Question: The code below displays thumbnails in a left pane. When a thumbnail is clicked, the full-size image appears in the right pane.

I have the impression that even though this code is rather brief, it is not the most natural way to do this task in Qt. Am I reinventing the wheel? Are there Model-View classes that are more suitable for this task?
'''
// main.cpp
#include "PixmapPair.h"
#include <QLabel>
#include <QWidget>
#include <QApplication>
#include <QSplitter>
#include <QGridLayout>
int main(int argc, char* argv[])
{
QApplication app(argc, argv);
QSplitter* page = new QSplitter;
QGridLayout* gridLayout = new QGridLayout;
QWidget* leftPane = new QWidget(page);
leftPane->setLayout(gridLayout);
QLabel* rightPane = new QLabel(page);
PixmapPair pair1(":/images/ocean.jpg", gridLayout, rightPane);
PixmapPair pair2(":/images/forest.jpg", gridLayout, rightPane);
page->setWindowTitle("Images");
page->show();
return app.exec();
}
// PixmapPair.h
#include <QPixmap>
#include <QIcon>
#include <QLabel>
#include <QPushButton>
#include <QGridLayout>
class PixmapPair : public QObject
{
Q_OBJECT
public:
PixmapPair(QString file, QGridLayout * gridLayout, QLabel* rp)
: rightPane(rp), largePixmap(file)
{
smallPixmap = largePixmap.scaled(QSize(100,100), Qt::KeepAspectRatio, Qt::SmoothTransformation);
QPushButton* pushButton = new QPushButton;
pushButton->setIcon(QIcon(smallPixmap));
pushButton->setFlat(true);
pushButton->setIconSize(QSize(100,100));
QObject::connect(pushButton, SIGNAL(clicked()), SLOT(displayInRightPane()));
gridLayout->addWidget(pushButton);
}
public slots:
void displayInRightPane()
{
rightPane->setPixmap(largePixmap);
}
private:
QLabel* rightPane;
QPixmap largePixmap;
QPixmap smallPixmap;
};
'''
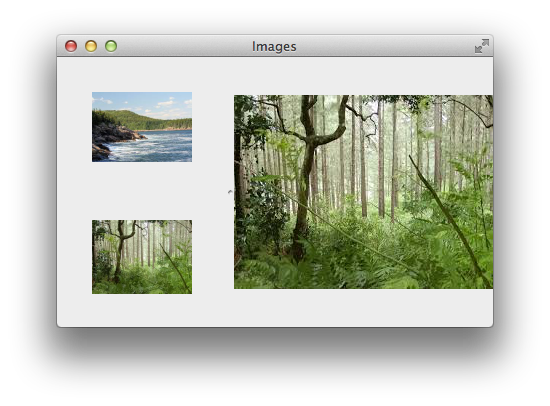
Answer: The left part of the 'SplitView' is basically a list presenting all the available pictures. Qt provides a way to handle this using the model/view pattern.
The class for showing a list is a 'QListView', it will do the job automatically based on a model given with the function 'setModel()'.
This function requires a 'QAbstractItemModel', since this class is a pure abstract one we will need to create a custom class deriving from it.
Inheriting from it will require a lot of glue code but thankfully Qt already provides a class that takes care of most of it when we want to represent a list, it is called 'QAbstractListModel'.
So I created an ImageListModel like this :
'''
///////////////////////
// imagelistmodel.h ///
#ifndef IMAGELISTMODEL_H
#define IMAGELISTMODEL_H
#include <QAbstractListModel>
#include <QPixmap>
struct PixmapPair
{
QString _file;
QPixmap _small;
QPixmap _large;
};
class ImageListModel : public QAbstractListModel
{
Q_OBJECT
public:
// QAbstractItemModel retrieves various information (like text, color, ...)
// from the same index using roles. We can define custom ones, however to
// avoid a clash with predefined roles, ours must start at Qt::UserRole.
// All numbers below this one are reserved for Qt internals.
enum Roles
{
LargePixmapRole = Qt::UserRole + 1
};
explicit ImageListModel(std::initializer_list<QString> files, QObject *parent = 0);
virtual ~ImageListModel();
// QAbstractItemModel interface ===========================
public:
int rowCount(const QModelIndex &parent) const;
QVariant data(const QModelIndex &index, int role) const;
// ========================================================
private:
QList<PixmapPair*> _data;
};
#endif // IMAGELISTMODEL_H
///////////////////////
// imagelistmodel.cpp /
#include "imagelistmodel.h"
ImageListModel::ImageListModel(std::initializer_list<QString> files, QObject *parent)
: QAbstractListModel(parent)
{
auto iter = files.begin();
while (iter != files.end())
{
QPixmap large(*iter);
PixmapPair *pair = new PixmapPair();
pair->_file = *iter;
pair->_large = large;
pair->_small = large.scaled(100, 100, Qt::KeepAspectRatio, Qt::SmoothTransformation);
_data.append(pair);
++iter;
}
}
ImageListModel::~ImageListModel()
{
qDeleteAll(_data);
}
int ImageListModel::rowCount(const QModelIndex &parent) const
{
// This function should return the number of rows contained in the parent
// parameter, the parent parameter is used for trees in order to retrieve the
// number of rows contained in each node. Since we are doing a list each element
// doesn't have child nodes so we return 0
// By convention an invalid parent means the topmost level of a tree. In our case
// we return the number of elements contained in our data store.
if (parent.isValid())
return 0;
else
return _data.count();
}
QVariant ImageListModel::data(const QModelIndex &index, int role) const
{
if (index.isValid())
{
switch (role)
{
case Qt::DecorationRole:
{
// DecorationRole = Icon show for a list
return _data.value(index.row())->_small;
}
case Qt::DisplayRole:
{
// DisplayRole = Displayed text
return _data.value(index.row())->_file;
}
case LargePixmapRole:
{
// This is a custom role, it will help us getting the pixmap more
// easily later.
return _data.value(index.row())->_large;
}
}
}
// returning a default constructed QVariant, will let Views knows we have nothing
// to do and we let the default behavior of the view do work for us.
return QVariant();
}
///////////////////////
'''
Our list is now ready and we are almost done.
'''
// main.cpp ///////////
#include <QApplication>
#include <QSplitter>
#include <QLabel>
#include <QListView>
#include "imagelistmodel.h"
int main(int argc, char *argv[])
{
QApplication a(argc, argv);
QSplitter page;
QListView *imageList = new QListView(&page);
imageList->setModel(new ImageListModel({ "ocean.jpg", "forest.jpg" }, imageList));
// We tell the list view to show our icon, this mode will call the data function
// of our model with the role : DecorationRole.
imageList->setViewMode(QListView::IconMode);
// We want our list to show data vertically
imageList->setFlow(QListView::TopToBottom);
// We allow only one selection at a time in the list
imageList->setSelectionMode(QListView::SingleSelection);
QLabel *imagePresenter = new QLabel(&page);
// We connect to the signal emitted when the selection is changed
// to update the image presenter.
QObject::connect(imageList->selectionModel(), &QItemSelectionModel::selectionChanged, [imageList, imagePresenter] {
QModelIndex selectedIndex = imageList->selectionModel()->selectedIndexes().first();
// We use our custom role here to retrieve the large image using the selected
// index.
imagePresenter->setPixmap(selectedIndex.data(ImageListModel::LargePixmapRole).value<QPixmap>());
});
page.setWindowTitle("Images");
page.show();
return a.exec();
}
'''
Advantages for this solution are:
- We can easily add filtering by wrapping our custom ListModel into a QSortFilterProxyModel.
- No need to create and manage a lot of buttons.
- The model never needs to know who shows it on screen.
- The QListView will autoscroll if necessary.
- Using a custom role allows us to easily retrieve the large image. If we added the large image in another column, it would show when using this model with a QTableView and when we want retrieve it from the selected index we would have to create a new index pointing to the right column. (Not really hard but require a little more code, and prone to error if we wrap the model in a ProxyModel)
## Lambda explanation
For the lambda in C++ the full syntax is:
'''
[CAPTURES]\(PARAMETERS\)->RESULT {FUNCTION}.
'''
- - - -
In this example I decided to ignore the parameters given by the signal so I omitted the parenthesis. I use the captured controls to retrieve the user selection and update the picture shown.